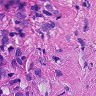
Metastatic tissue present: yes